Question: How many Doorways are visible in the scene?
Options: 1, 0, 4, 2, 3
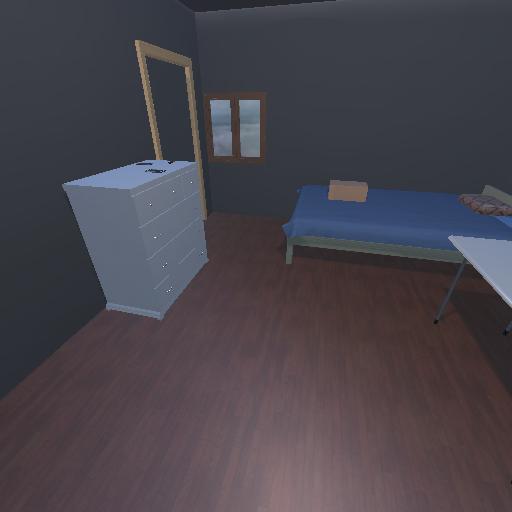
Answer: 1